Question: I'm trying to avoid 'CAShapeLayer' because I would need to mess with 'CABasicAnimation', not 'UIView.animate'. So instead, I'm just using UIView's <URL> property to mask views. Here's my code currently:
'''
class ViewController: UIViewController {
override func viewDidLoad() {
super.viewDidLoad()
let imageView = UIImageView(frame: CGRect(x: 50, y: 50, width: 200, height: 300))
imageView.image = UIImage(named: "TestImage")
imageView.contentMode = .scaleAspectFill
imageView.clipsToBounds = true
view.addSubview(imageView)
let maskView = UIView(frame: CGRect(x: 100, y: 100, width: 80, height: 80))
maskView.backgroundColor = UIColor.blue /// ensure opaque
maskView.layer.cornerRadius = 10
imageView.mask = maskView /// set the mask
}
}
'''
| Without imageView.mask = maskView | With imageView.mask = maskView |
| --------------------------------- | ------------------------------ |
| | |
It makes a portion of the image view visible. However, this is what I want:

Instead of making part of the image view visible, how can I cut a hole in it?
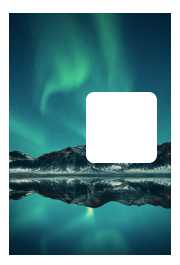
Answer: You can create an image view and set that as your mask. Note that this does not lend itself to animation. If you want to animate the mask to different shapes, you should add a mask to your view's CALayer and use CALayerAnimation, as you mention. It's not that bad.
Below I outline how to generate an image with a transparent part (a hole) that you can use as a mask in an image view. If your goal is to animate the size, shape, or position of the hole, however, this won't work. You'd have to regenerate the mask image for every frame, which would be really slow.
Here's how you would get the effect your are after for static views using an image view as a mask:
Use 'UIGraphicsBeginImageContextWithOptions()' 'UIGraphicsImageRenderer' to create an image that is opaque for most of your image, and has a transparent "hole" where you want a hole.
Then install that image in your image view, and make that image view your mask.
The code to create a mostly opaque image with a transparent rounded rect "hole" might look like this:
'''
/**
Function to create a UIImage that is mostly opaque, with a transparent rounded rect "knockout" in it. Such an image might be used ask a mask
for another view, where the transparent "knockout" appears as a hole in the view that is being masked.
- Parameter size: The size of the image to create
- Parameter transparentRect: The (rounded )rectangle to make transparent in the middle of the image.
- Parameter cornerRadius: The corner radius ot use in the transparent rectangle. Pass 0 to make the rectangle square-cornered.
*/
func imageWithTransparentRoundedRect(size: CGSize, transparentRect: CGRect, cornerRadius: CGFloat) -> UIImage? {
let renderer = UIGraphicsImageRenderer(size: size)
let image = renderer.image { (context) in
let frame = CGRect(origin: .zero, size: size)
UIColor.white.setFill()
context.fill(frame)
let roundedRect = UIBezierPath(roundedRect: transparentRect, cornerRadius: cornerRadius)
context.cgContext.setFillColor(UIColor.clear.cgColor)
context.cgContext.setBlendMode(.clear)
roundedRect.fill()
}
return image
}
'''
And a 'viewDidLoad' method that installs a UIImageView with a mask image view with a hole in it might look like this:
'''
override func viewDidLoad() {
super.viewDidLoad()
self.view.backgroundColor = .cyan
let size = CGSize(width: 200, height: 300)
let origin = CGPoint(x: 50, y: 50)
let frame = CGRect(origin: origin, size: size)
let imageView = UIImageView(frame: frame)
imageView.image = UIImage(named: "TestImage")
imageView.contentMode = .scaleAspectFill
imageView.clipsToBounds = true
view.addSubview(imageView)
imageView.layer.borderWidth = 2
//Create a mask image view the same size as the (image) view we will be masking
let maskView = UIImageView(frame: imageView.bounds)
//Build an opaque UIImage with a transparent "knockout" rounded rect inside it.
let transparentRect = CGRect(x: 100, y: 100, width: 80, height: 80)
let maskImage = imageWithTransparentRoundedRect(size: size, transparentRect: transparentRect, cornerRadius: 20)
//Install the image with the "hole" into the mask image view
maskView.image = maskImage
//Make the maskView the ImageView's mask
imageView.mask = maskView /// set the mask
}
}
'''
I created a sample project using the code above. You can download it from Github here:
<URL>
I just updated the project to also show how to do the same thing using a CAShapeLayer as a mask on the image view's layer. Doing it that way, it's possible to animate changes to the mask layer's path.
The new version has a segmented control that lets you pick whether to mask the image view using a UIImage in the view's mask property, or via a CAShapeLayer used as a mask on the image view's layer.
For the CAShapeLayer version, the mask layer's path is a rectangle the size of the whole image view, with a second, smaller rounded rectangle drawn inside it. The winding rule on the shape layer is then set to the "even/odd" rule, meaning that if you have to cross an even number of shape boundaries to get to a point, it is considered outside the shape. That enables you to create hollow shapes like we need here.
When you select the layer mask option, it enables an animation button that animates random changes to the "cutout" transparent rectangle in the mask.
The function that creates the mask path looks like this:
'''
func maskPath(transparentRect: CGRect, cornerRadius: CGFloat) -> UIBezierPath {
let fullRect = UIBezierPath(rect: maskLayer.frame)
let roundedRect = UIBezierPath(roundedRect: transparentRect, cornerRadius: cornerRadius)
fullRect.append(roundedRect)
return fullRect
}
'''
And the function that does the animation looks like this:
'''
@IBAction func handleAnimateButton(_ sender: Any) {
//Create a CABasicAnimation that will change the path of our maskLayer
//Use the keypath "path". That tells the animation object what property we are animating
let animation = CABasicAnimation(keyPath: "path")
animation.autoreverses = true //Make the animation reverse back to the oringinal position once it's done
//Use ease-in, ease-out timing, which looks smooth
animation.timingFunction = CAMediaTimingFunction(name: CAMediaTimingFunctionName.easeInEaseOut)
animation.duration = 0.3 //Make each step in the animation last 0.3 seconds.
let transparentRect: CGRect
//Randomly either animate the transparent rect to a different shape or shift it
if Bool.random() {
//Make the transparent rect taller and skinnier
transparentRect = self.transparentRect.inset(by: UIEdgeInsets(top: -20, left: 20, bottom: -20, right: 20))
} else {
//Shift the transparent rect to by a random amount that still says inside the image view's bounds.
transparentRect = self.transparentRect.offsetBy(dx: CGFloat.random(in: -100...20), dy: CGFloat.random(in: -100...100))
}
let cornerRadius: CGFloat = CGFloat.random(in: 0...30)
//install the new path as the animation's 'toValue'. If we dont specify a 'fromValue' the animation will start from the current path.
animation.toValue = maskPath(transparentRect: transparentRect, cornerRadius: cornerRadius).cgPath
//add the animation to the maskLayer. Since the animation's 'keyPath' is "path",
//it will animate the layer's "path" property to the "toValue"
maskLayer.add(animation, forKey: nil)
//Since we don't actually change the path on the mask layer, the mask will revert to it's original path once the animation completes.
}
'''
The results (using my own sample image) look like this:
<URL>
A sample of the CALayer based mask animation looks like this:
<URL>